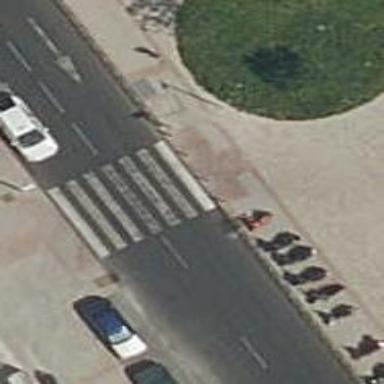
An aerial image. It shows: Zebra crossing on the road.